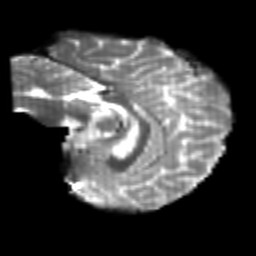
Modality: T2w
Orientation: sagittal
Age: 21
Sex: female
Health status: healthy
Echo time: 0.074 s